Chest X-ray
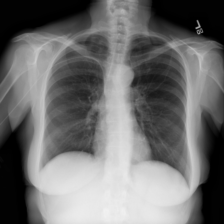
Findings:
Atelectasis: negative
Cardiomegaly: negative
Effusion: negative
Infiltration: negative
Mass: negative
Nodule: negative
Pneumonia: negative
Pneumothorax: negative
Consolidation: negative
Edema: negative
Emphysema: negative
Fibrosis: negative
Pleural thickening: negative
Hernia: negative